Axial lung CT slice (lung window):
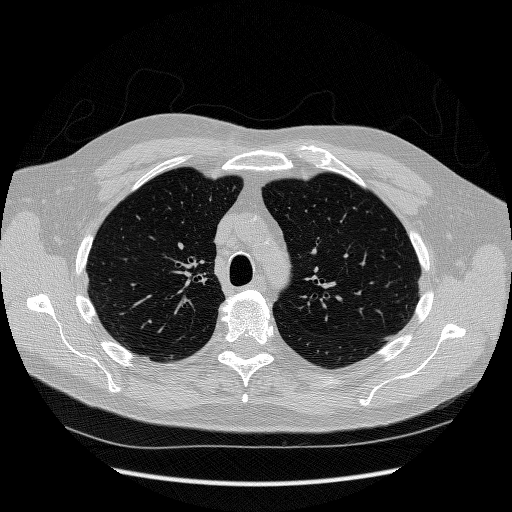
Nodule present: no